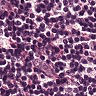
Metastatic tissue present: no